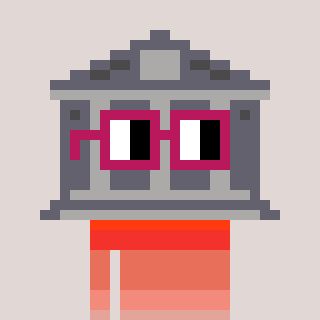
a pixel art character with square dark red glasses, a bank-shaped head and a computerblue-colored body on a warm background